Question: I am currently creating a blog, I'm about to add comment feature and I have made the table in the DB for it but how do I connect the blogID to the commentID?
I have never tried this so I feel a bit unsecure because I don't want to break the whole db.
Is there any easy way to relate the ids to each other?
I have tried using SQL server 2014 management studio and right-clicked blogID then relationships, however there I could just add blogID, well it was added automatically when I clicked add, so I guess I need to get commentID there in some way?
There is just one blog and won't be more than one. This is what the tables look like:

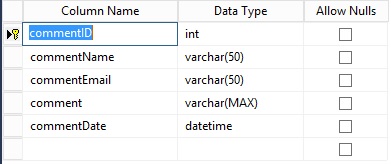
Answer: You should add a BlogID column in your Comments table and add a foreign key constraint (and a non-clustered index) that references BlogId in the Blogs table. You can do that as described <URL>
BUT, if you have only the one blog and you want the comments per post, you should make a new BlogPosts table and implement the foreign key relationship there to have a more clear schema.